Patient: sex F, age 65
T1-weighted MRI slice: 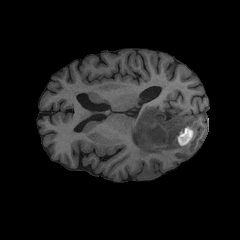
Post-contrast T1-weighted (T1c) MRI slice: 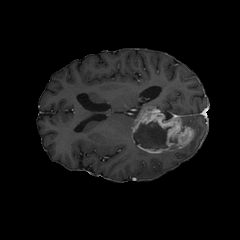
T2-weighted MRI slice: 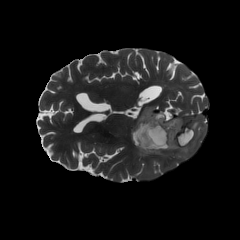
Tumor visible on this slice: yes
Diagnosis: Glioblastoma, IDH-wildtype
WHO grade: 4